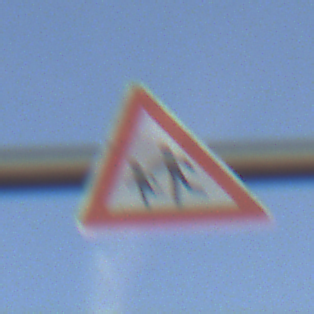
Verkehrszeichen: KinderRechts
Umgebung: Outdoor, RoadRail
Tageszeit: SunriseSunset
Wetter: PartlyCloudy
Licht: Natural
Jahreszeit: NotSpecified
Kontrast: LowContrast